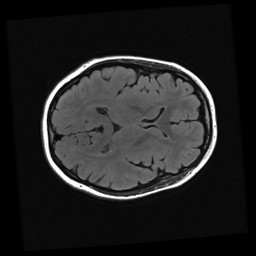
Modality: FLAIR
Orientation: axial
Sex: female
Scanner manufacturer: ge
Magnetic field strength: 3 T
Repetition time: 9 s
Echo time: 0.1237 s